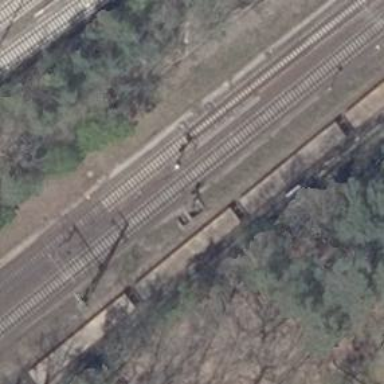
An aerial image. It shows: Railway signal.